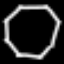
Label: octagon